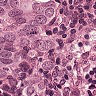
Metastatic tissue present: yes